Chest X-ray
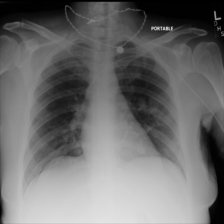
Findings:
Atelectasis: negative
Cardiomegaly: negative
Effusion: negative
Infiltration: negative
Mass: positive
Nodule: negative
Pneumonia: negative
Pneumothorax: negative
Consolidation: negative
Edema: negative
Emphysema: negative
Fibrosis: negative
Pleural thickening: negative
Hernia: negative